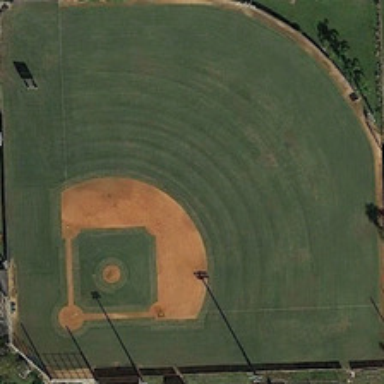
This is a very big baseball field .